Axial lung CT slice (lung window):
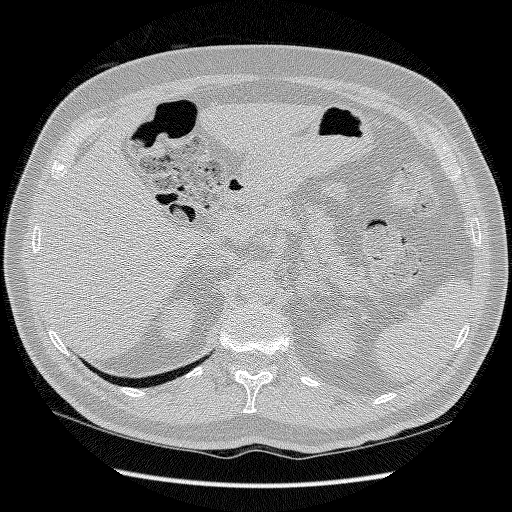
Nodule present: no